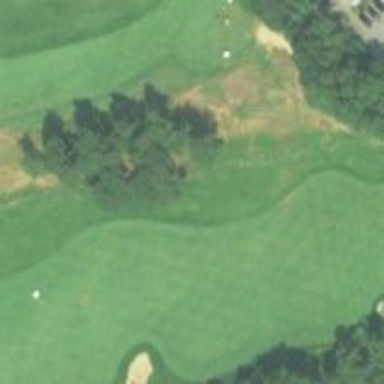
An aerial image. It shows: Grassy area designated as golf fairway.